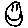
Label: smiley face